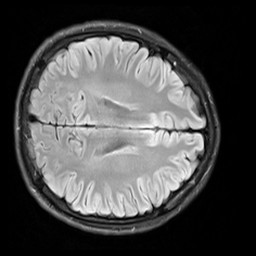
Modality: FLAIR
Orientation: axial
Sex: male
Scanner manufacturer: siemens
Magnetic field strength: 3 T
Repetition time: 10 s
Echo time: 0.09 s